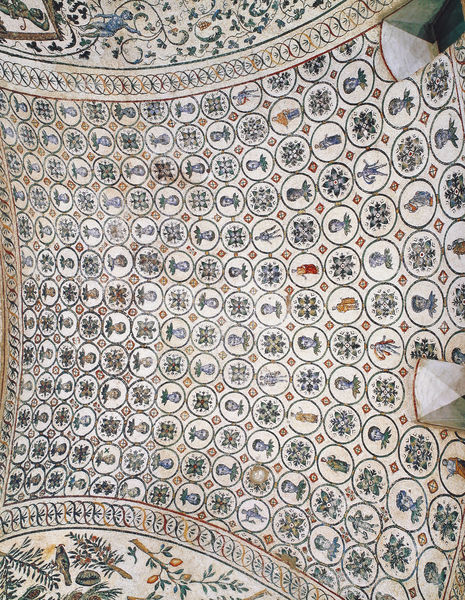
Titel: Mosaiken in Santa Constanza, Rom
Standort: Rom, Santa Constanza (EU - I - Latium)
Schlagwörter: blau, kopf, vogel, blume, blumen, fenster, köpfe, dach, schloss, schnee, malerei, muster, ornament, gesichter, vögel, zweige, decke, kreis, rund, früchte, ranken, figuren, detail, ornamente, wandmalerei, symetrie, gewölbe, stern, kreise, deckengemälde, fresko, zitronen, deckenmalerei, gartensaal, karrier, gartensaa